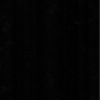
Label: dusty